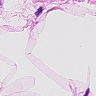
Metastatic tissue present: no